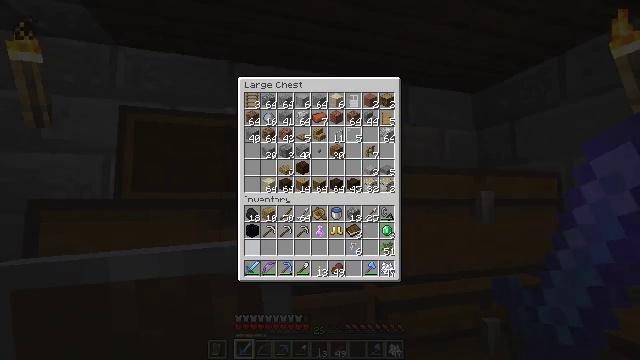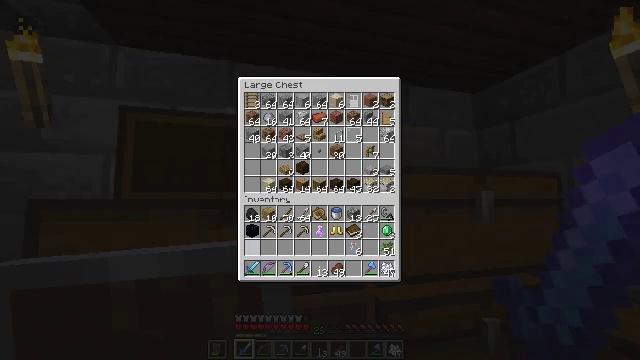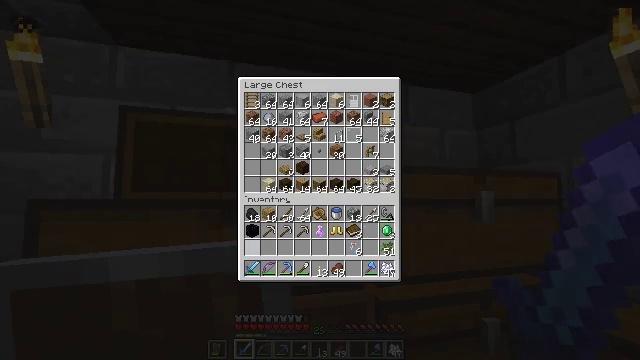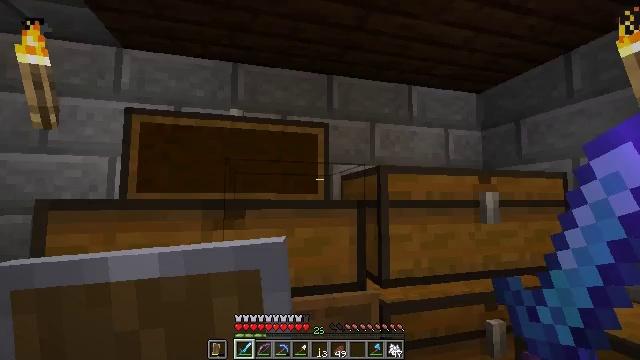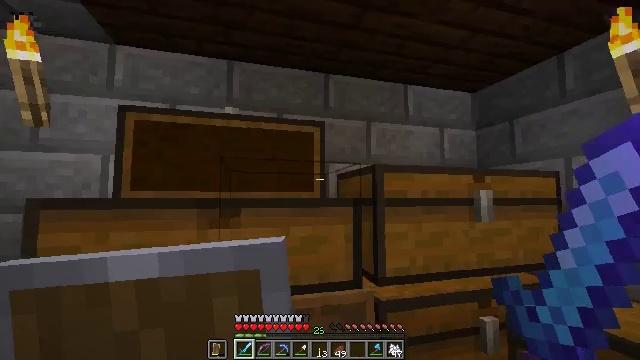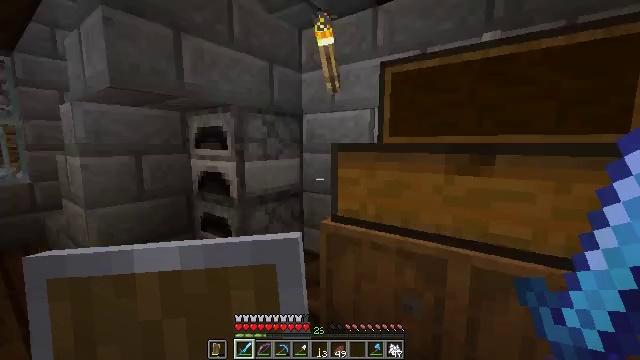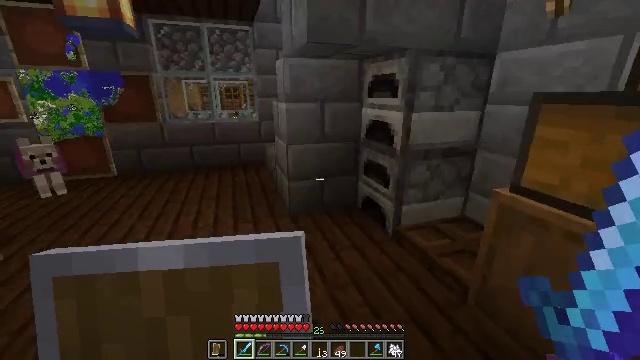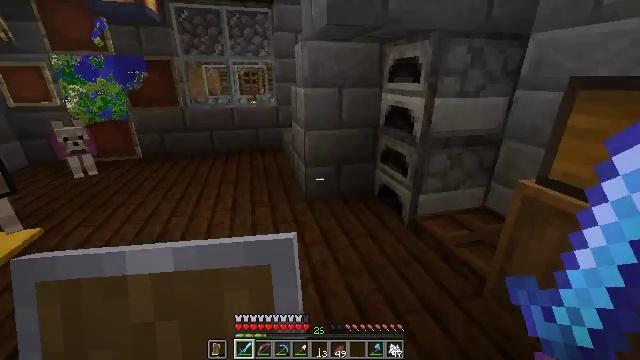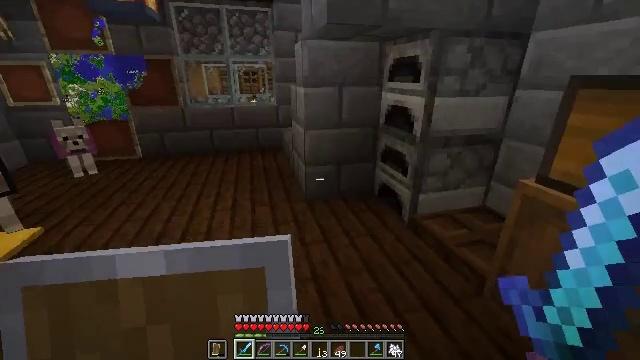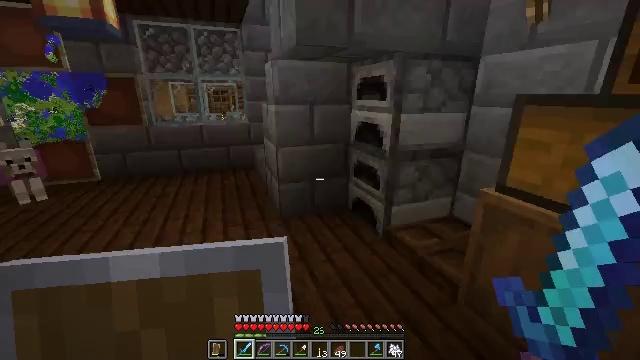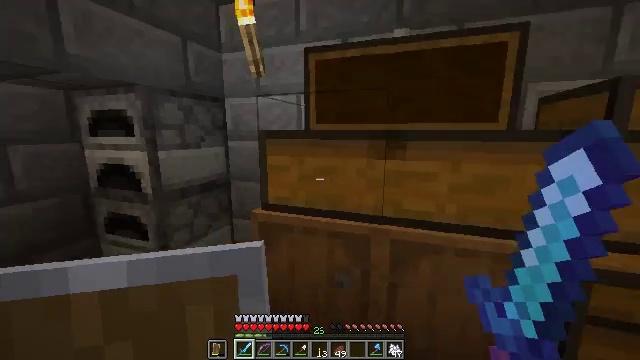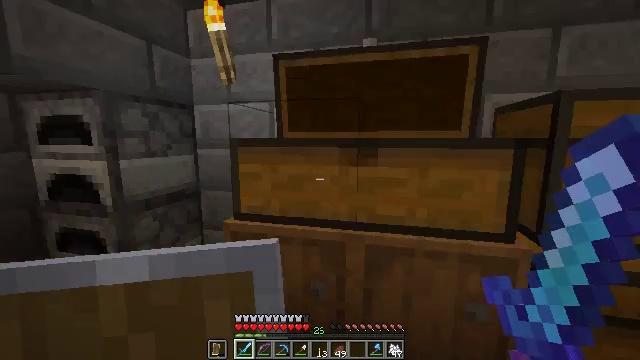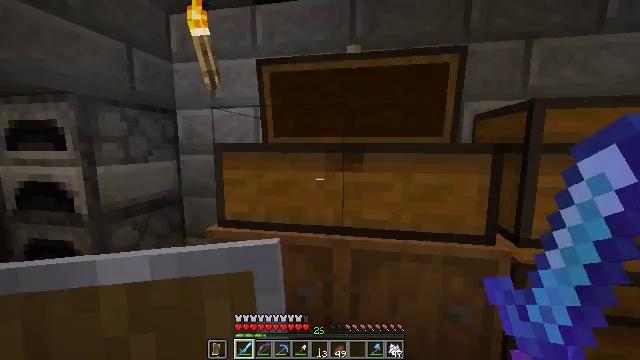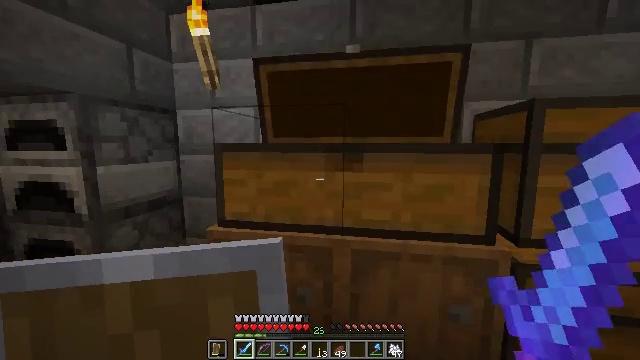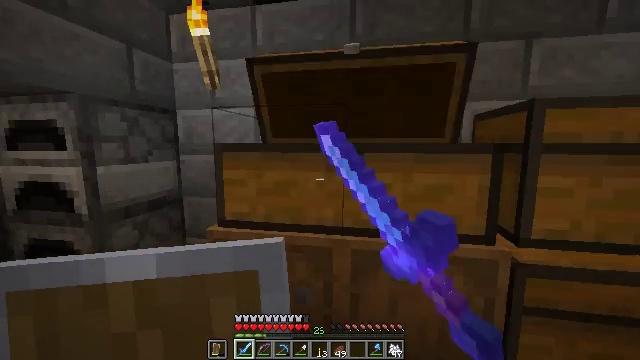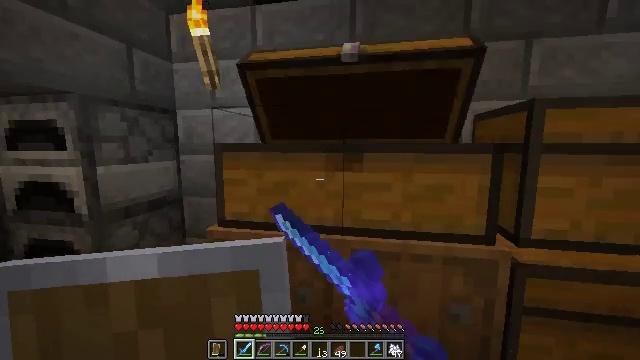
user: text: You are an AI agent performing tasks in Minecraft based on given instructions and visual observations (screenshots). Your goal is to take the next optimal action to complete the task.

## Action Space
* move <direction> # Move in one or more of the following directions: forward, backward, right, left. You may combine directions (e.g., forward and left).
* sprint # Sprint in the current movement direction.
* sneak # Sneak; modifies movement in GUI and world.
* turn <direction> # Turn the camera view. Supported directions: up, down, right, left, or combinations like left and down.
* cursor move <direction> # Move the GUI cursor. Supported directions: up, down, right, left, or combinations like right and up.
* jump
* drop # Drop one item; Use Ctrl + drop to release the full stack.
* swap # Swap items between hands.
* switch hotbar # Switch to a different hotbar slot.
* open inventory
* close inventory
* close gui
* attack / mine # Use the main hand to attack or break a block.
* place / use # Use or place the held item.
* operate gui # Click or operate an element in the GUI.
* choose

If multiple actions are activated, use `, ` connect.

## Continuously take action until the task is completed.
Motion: motion action
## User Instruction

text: craft item air
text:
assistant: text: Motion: sneak, operate gui
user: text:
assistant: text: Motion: sneak
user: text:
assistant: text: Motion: no_op
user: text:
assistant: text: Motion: close gui
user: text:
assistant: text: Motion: turn left and down
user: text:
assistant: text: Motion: turn left and down
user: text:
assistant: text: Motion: turn left and down
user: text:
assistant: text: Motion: no_op
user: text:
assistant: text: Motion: turn right and up
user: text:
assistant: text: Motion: turn right and up
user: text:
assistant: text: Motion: turn right and up
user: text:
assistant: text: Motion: turn right and up
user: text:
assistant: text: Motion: use / place
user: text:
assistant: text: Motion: use / place
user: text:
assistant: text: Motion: no_op
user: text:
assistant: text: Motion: no_op
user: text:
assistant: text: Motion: no_op
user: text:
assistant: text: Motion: open gui
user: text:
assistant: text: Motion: no_op
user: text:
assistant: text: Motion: no_op
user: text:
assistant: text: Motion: no_op
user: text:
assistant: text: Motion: sneak
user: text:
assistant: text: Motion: sneak, cursor move left
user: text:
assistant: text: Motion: sneak, cursor move left
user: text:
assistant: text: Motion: sneak, cursor move left
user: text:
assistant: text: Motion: sneak
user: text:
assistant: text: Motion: sneak
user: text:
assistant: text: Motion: sneak
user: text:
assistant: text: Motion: sneak, operate gui
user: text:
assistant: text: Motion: sneak, operate gui